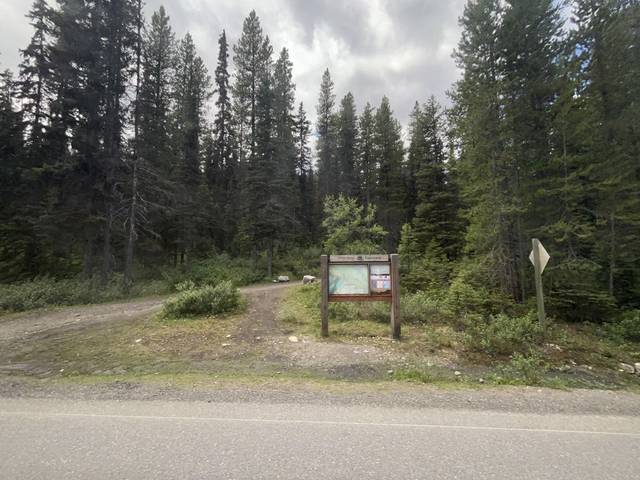
Region: Canada
Coordinates: 51.412, -116.19